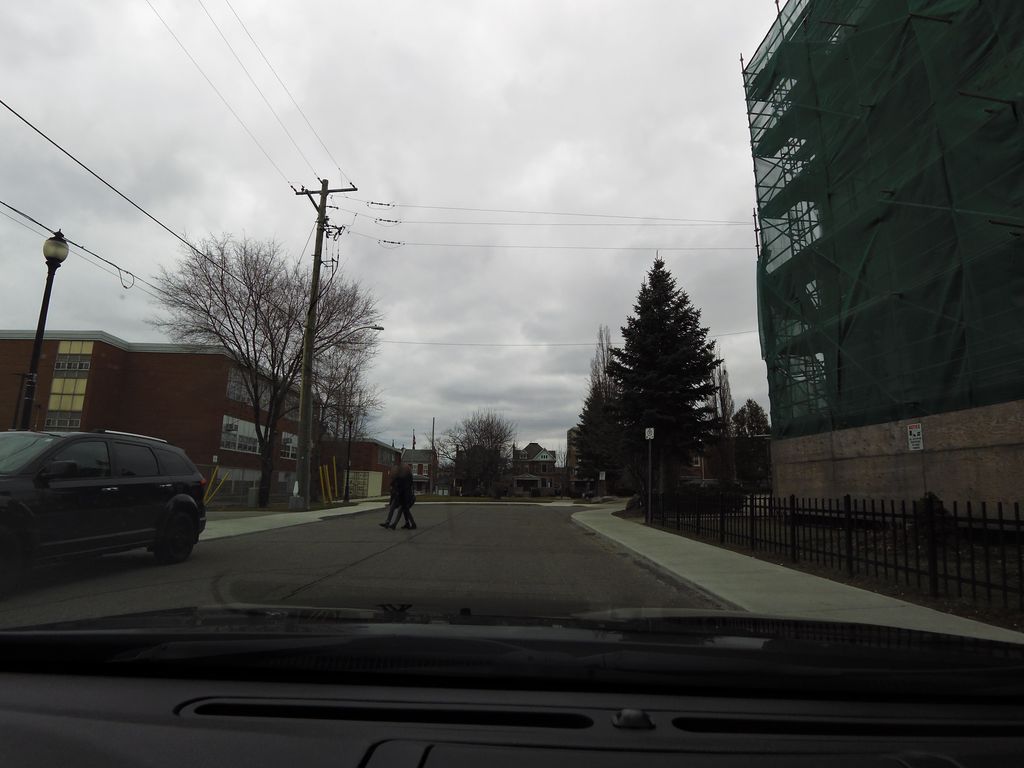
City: hamilton